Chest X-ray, AP view. Patient: 72 years old, sex M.
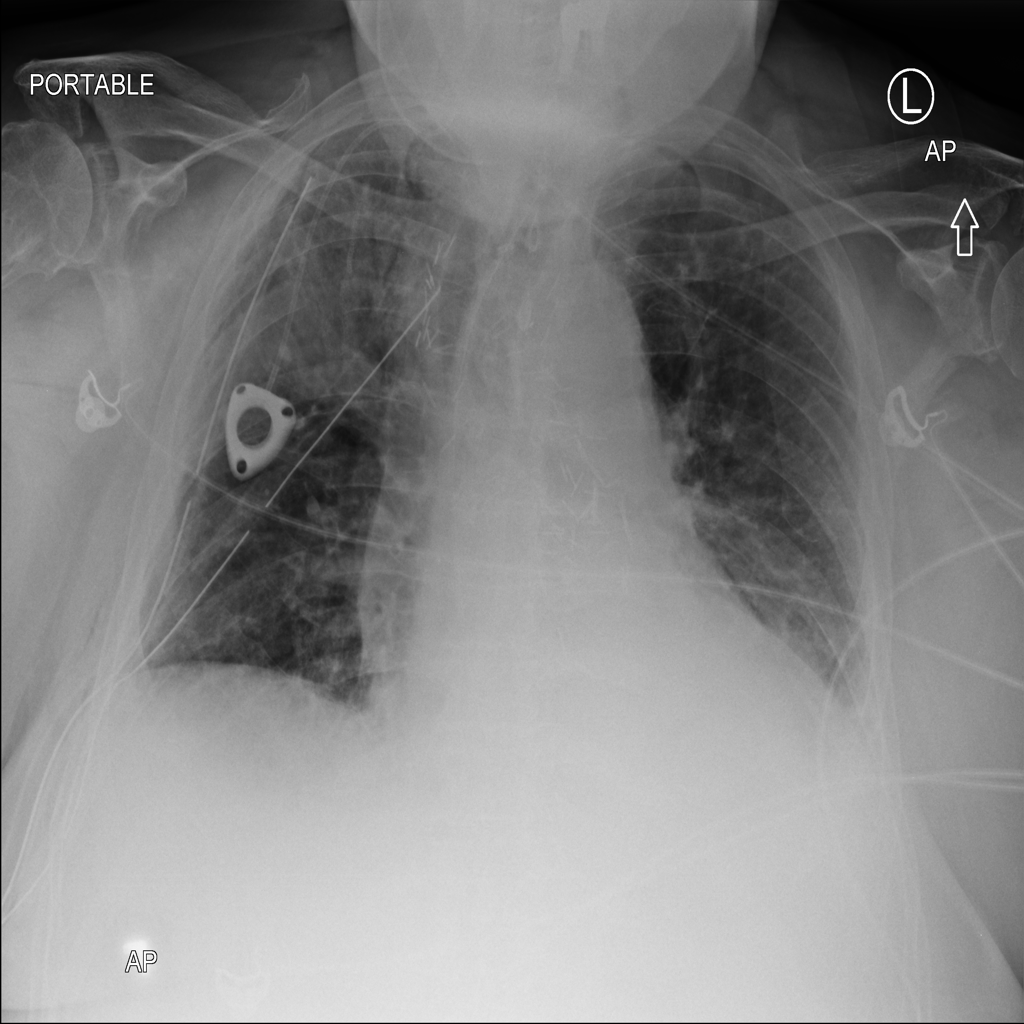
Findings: Cardiomegaly, Pneumothorax